Interaction volume radius: 5 \u00c5
Interaction volume height: 15 \u00c5
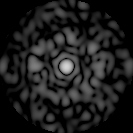
Disorder parameter: 0.8352